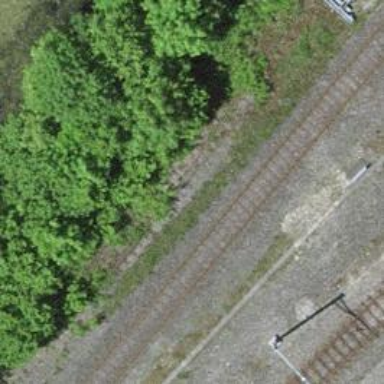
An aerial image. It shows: Disused railway spur with single track.